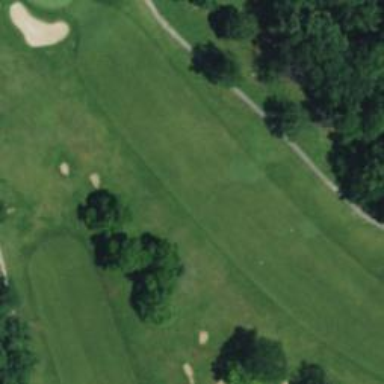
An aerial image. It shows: View of golf hole.